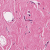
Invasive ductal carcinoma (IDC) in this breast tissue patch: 0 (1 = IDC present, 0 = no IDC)